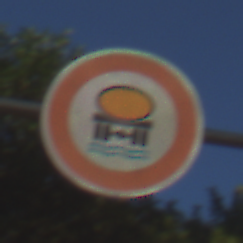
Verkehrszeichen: VerbotFahrzeugeWassergefaehrdenderLadung
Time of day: MorningAfternoon
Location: Outdoor (Suburban)
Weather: Clear
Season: NotSpecified
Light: Natural